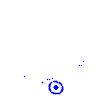
Particle: pion